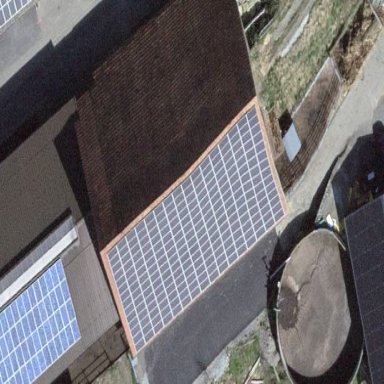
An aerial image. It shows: Solar photovoltaic panel generator.